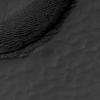
Atmospheric dust classification: not_dusty